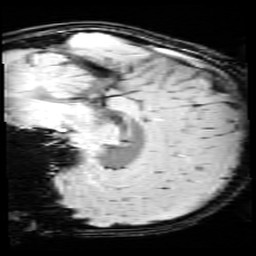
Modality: SWI
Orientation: sagittal
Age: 12
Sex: male
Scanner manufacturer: siemens
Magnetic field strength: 3 T
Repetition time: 0.027 s
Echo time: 0.02 s